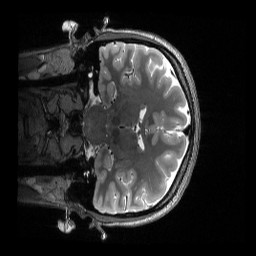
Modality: T2w
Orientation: coronal
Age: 27
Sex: female
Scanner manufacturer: siemens
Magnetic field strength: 3 T
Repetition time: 3.2 s
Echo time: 0.563 s